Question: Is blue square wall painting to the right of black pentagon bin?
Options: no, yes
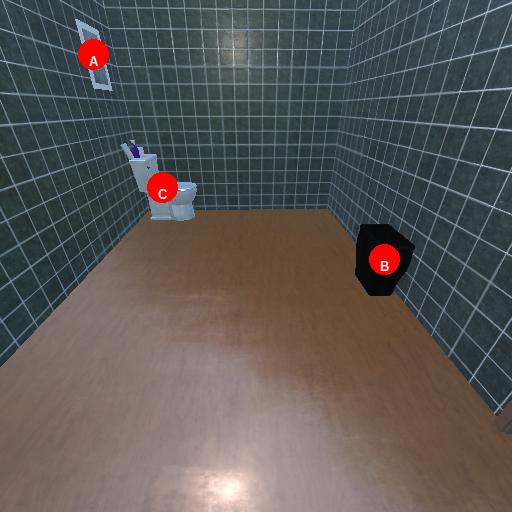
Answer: no